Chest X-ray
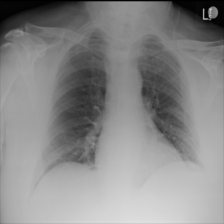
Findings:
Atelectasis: negative
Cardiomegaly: negative
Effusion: negative
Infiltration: negative
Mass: negative
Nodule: negative
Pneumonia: negative
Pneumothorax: negative
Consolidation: negative
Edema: negative
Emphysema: negative
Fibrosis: negative
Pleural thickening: negative
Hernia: negative